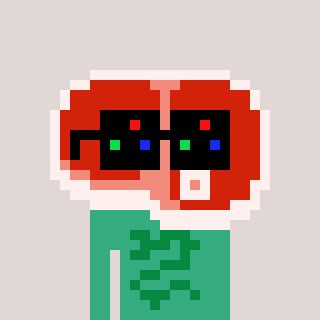
a pixel art character with square black sunglasses, a steak-shaped head and a teal-colored body on a warm background